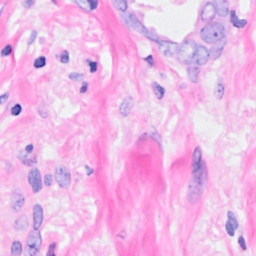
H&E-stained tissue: Breast